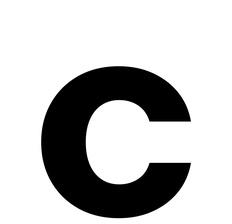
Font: InstrumentSans_Bold